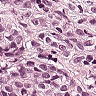
Metastatic tissue present: yes